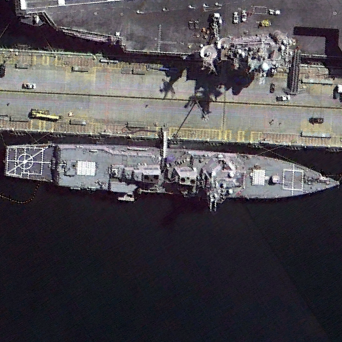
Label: Arleigh_Burke-class_destroyer